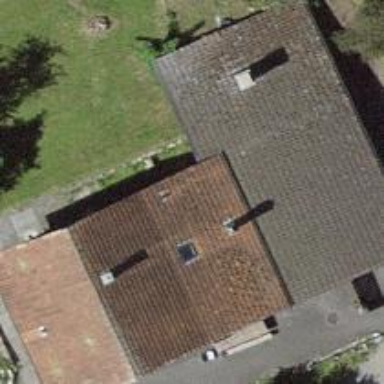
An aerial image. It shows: Residential building.